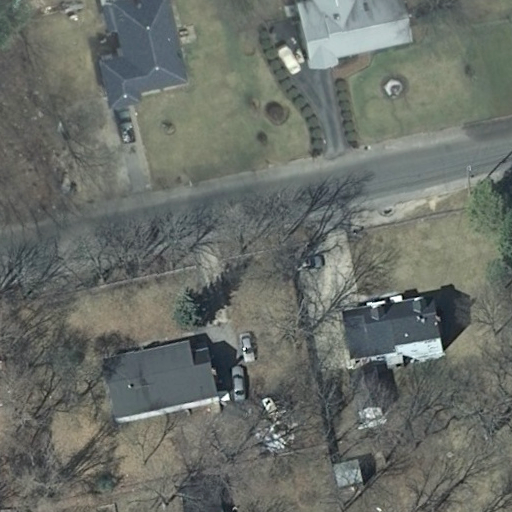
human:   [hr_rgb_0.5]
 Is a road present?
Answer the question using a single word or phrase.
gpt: yes

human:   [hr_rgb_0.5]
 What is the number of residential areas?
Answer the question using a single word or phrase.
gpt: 1

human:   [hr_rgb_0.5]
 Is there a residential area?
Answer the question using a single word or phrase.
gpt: yes

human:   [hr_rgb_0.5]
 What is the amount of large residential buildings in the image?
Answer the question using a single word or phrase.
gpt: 0

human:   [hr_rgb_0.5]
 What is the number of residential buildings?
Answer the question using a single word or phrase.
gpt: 4

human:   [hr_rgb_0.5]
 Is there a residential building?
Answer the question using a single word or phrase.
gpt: yes

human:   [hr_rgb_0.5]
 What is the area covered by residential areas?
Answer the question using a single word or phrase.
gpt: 10611m2

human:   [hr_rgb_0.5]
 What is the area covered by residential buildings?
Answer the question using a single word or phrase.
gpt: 622m2

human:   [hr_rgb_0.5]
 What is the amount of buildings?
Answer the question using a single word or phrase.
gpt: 4

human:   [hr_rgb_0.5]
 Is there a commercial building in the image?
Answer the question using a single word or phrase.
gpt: no

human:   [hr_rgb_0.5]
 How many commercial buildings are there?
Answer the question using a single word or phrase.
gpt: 0

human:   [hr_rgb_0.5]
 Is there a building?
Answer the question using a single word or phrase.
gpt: yes

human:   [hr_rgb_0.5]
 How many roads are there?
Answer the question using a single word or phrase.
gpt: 1

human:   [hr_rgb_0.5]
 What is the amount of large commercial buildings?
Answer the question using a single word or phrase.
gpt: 0

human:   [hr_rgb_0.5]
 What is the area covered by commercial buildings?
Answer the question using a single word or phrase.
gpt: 0m2

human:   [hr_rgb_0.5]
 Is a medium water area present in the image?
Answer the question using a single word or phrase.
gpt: no

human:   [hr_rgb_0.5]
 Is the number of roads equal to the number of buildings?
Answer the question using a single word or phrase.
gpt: no

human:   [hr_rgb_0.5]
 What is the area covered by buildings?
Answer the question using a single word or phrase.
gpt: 622m2

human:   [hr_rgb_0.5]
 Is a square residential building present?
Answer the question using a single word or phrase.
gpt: no

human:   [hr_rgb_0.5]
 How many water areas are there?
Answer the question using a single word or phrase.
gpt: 0

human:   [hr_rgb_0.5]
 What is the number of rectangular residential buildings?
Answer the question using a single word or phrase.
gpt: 1

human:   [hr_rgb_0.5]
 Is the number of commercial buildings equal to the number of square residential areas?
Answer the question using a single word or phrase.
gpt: yes

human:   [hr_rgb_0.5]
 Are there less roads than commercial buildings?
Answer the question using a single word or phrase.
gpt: no

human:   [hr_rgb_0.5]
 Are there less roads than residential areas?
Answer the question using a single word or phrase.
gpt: no

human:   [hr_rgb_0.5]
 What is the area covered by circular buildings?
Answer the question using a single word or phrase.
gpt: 0m2

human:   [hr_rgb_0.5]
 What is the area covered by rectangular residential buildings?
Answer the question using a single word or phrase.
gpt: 14m2

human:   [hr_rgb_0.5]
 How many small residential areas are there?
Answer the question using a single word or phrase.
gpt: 0

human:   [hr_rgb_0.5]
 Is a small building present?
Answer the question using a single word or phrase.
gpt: yes

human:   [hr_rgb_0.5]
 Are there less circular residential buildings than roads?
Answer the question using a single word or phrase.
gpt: yes

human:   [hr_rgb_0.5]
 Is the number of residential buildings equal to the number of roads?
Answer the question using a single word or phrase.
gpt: no

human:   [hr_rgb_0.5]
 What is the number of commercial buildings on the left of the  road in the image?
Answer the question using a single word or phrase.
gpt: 0

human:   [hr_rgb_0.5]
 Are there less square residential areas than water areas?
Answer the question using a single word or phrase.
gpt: no

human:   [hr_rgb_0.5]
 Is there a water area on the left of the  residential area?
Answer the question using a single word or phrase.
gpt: no

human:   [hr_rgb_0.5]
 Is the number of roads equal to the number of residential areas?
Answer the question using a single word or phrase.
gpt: yes

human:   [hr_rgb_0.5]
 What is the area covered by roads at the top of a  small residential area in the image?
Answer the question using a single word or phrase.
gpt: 0m2

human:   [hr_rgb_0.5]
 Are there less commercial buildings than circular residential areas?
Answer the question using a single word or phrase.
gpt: no

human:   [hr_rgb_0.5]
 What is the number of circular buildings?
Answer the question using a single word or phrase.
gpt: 0

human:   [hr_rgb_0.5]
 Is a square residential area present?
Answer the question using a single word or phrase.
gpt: no

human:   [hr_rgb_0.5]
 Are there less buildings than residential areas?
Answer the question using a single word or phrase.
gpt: no

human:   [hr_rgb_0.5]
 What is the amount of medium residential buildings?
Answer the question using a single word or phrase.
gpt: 2

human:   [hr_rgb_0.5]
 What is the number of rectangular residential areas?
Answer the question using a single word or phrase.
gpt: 1

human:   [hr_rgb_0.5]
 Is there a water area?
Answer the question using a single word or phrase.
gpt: no

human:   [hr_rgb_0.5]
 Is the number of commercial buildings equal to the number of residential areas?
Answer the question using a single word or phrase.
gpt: no

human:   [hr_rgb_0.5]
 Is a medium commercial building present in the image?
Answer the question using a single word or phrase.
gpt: no

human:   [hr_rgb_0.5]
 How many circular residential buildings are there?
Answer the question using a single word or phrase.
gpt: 0

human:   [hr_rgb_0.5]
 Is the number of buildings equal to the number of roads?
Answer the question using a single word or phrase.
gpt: no

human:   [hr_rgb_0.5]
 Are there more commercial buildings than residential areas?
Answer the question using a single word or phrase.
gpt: no

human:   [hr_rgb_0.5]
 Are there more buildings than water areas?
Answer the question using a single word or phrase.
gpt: yes

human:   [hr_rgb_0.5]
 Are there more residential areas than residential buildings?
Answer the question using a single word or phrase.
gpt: no

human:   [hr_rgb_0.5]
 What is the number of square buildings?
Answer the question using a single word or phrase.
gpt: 0

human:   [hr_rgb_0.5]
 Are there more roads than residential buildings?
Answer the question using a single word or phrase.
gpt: no

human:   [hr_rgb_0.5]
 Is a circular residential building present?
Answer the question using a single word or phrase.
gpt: no

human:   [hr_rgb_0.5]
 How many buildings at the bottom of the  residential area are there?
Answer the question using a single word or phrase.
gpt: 0

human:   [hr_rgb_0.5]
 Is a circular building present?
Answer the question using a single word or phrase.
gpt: no

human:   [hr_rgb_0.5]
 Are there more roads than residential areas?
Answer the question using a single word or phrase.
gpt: no

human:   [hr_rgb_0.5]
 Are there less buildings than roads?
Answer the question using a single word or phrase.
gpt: no

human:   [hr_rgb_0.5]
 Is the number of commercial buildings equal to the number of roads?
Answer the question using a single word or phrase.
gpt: no

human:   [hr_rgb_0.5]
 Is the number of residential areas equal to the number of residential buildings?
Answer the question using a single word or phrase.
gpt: no

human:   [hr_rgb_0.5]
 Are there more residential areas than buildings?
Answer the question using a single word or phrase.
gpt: no

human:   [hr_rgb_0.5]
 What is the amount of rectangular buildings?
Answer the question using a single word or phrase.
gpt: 1

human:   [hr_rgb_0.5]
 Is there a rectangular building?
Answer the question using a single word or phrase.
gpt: yes

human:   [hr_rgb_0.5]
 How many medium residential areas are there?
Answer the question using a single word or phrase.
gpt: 0

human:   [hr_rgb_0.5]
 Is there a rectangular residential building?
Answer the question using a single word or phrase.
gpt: yes

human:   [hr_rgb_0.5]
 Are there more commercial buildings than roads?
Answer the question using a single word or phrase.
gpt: no